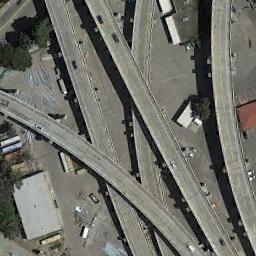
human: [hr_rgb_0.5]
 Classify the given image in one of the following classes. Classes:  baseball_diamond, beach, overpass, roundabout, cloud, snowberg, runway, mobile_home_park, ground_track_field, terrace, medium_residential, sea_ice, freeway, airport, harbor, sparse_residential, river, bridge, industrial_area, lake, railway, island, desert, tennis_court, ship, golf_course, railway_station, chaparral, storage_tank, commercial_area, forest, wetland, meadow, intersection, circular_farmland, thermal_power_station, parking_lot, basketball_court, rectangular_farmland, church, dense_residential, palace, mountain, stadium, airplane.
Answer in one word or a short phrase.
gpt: overpass